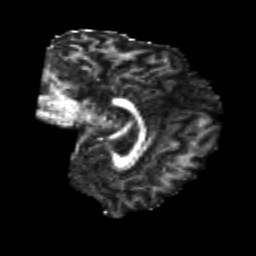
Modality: FA
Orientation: sagittal
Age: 20
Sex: male
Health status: healthy
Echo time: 0.074 s